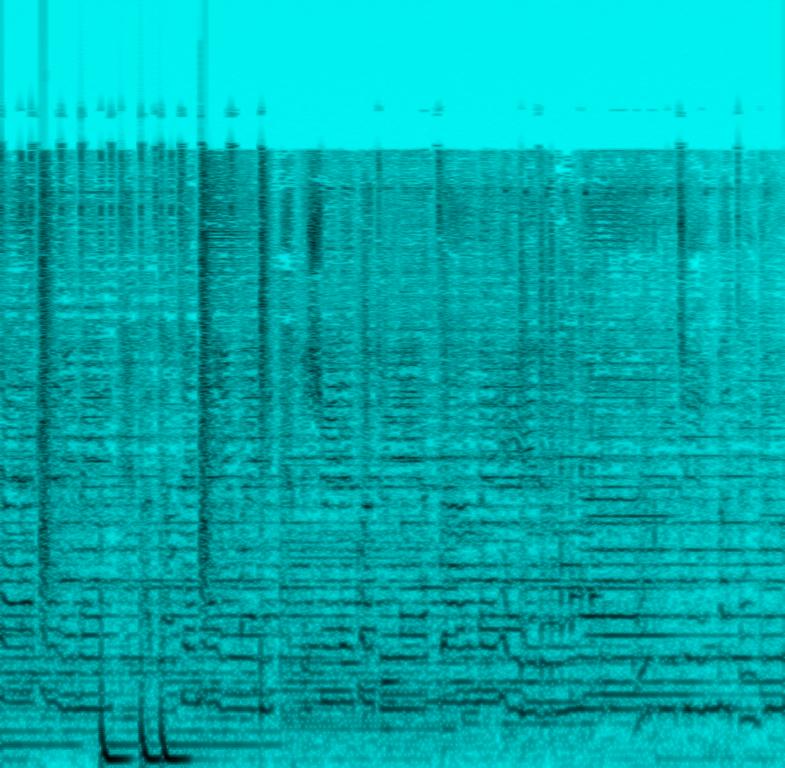
a pop hip hop track in a boy band style with harmonized male vocals, skittering hi-hat pattern, and an 808 style bass. Would appeal to international teens.